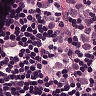
Metastatic tissue present: yes